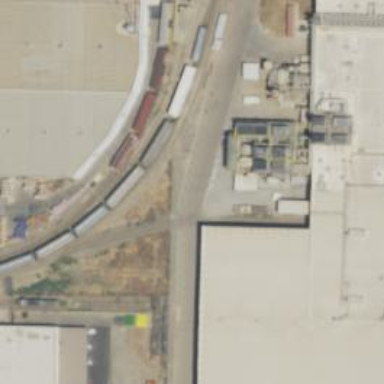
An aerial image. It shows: Railway spur service.